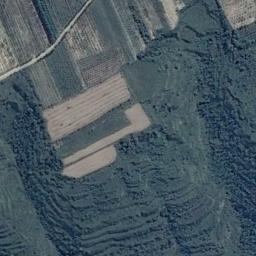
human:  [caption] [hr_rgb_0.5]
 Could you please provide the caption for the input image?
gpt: There was a little weed around the terraces .

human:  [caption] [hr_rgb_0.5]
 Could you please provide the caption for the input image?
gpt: There is a winding narrow road next to a large brown and green mixed terraces .

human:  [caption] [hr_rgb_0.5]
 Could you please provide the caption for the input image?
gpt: The bare and green terrace is next to some trees .

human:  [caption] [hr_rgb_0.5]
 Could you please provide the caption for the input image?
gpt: There is a road on the terrace .

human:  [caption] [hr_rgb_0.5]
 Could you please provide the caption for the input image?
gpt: There are green terraces arranged neatly .